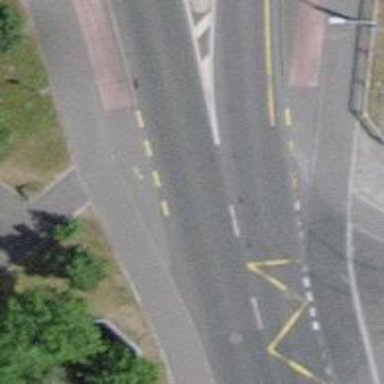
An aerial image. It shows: Tertiary road with asphalt surface. There are separate sidewalks on both sides.